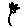
Label: flower